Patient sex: M
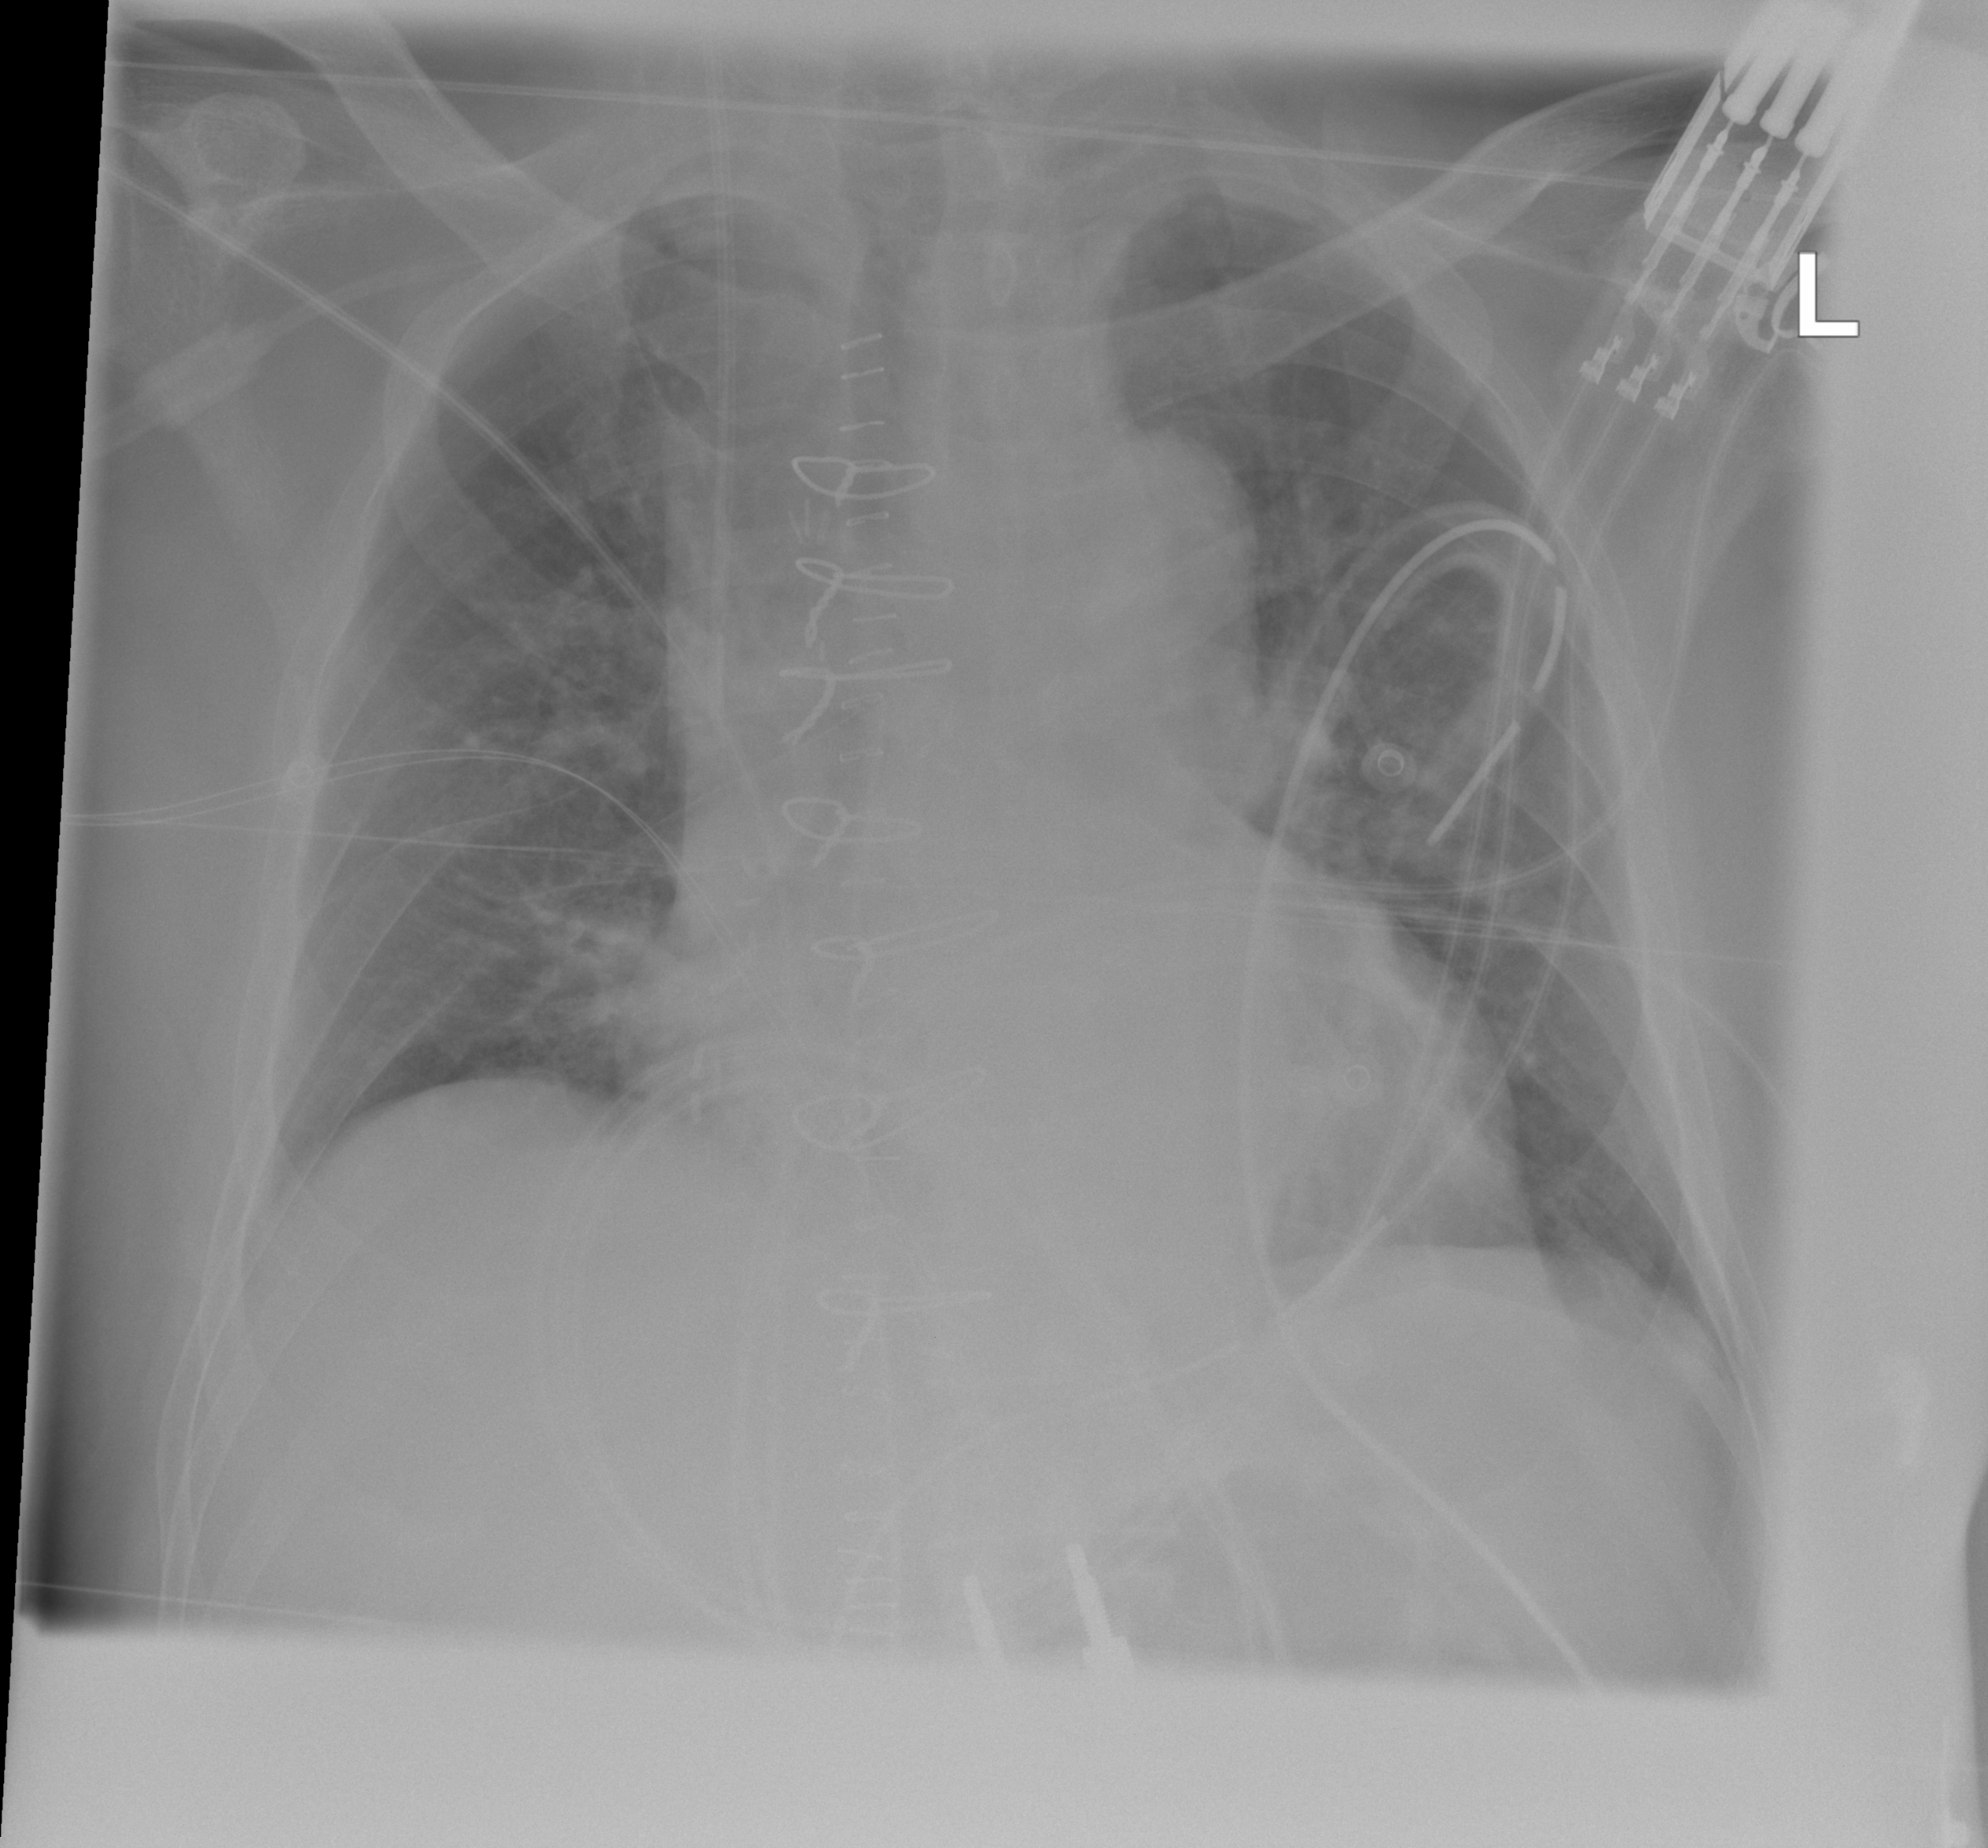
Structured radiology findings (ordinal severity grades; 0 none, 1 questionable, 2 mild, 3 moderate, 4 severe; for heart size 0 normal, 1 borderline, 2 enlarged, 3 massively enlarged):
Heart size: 1
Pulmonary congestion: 0
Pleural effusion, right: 0
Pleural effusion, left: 0
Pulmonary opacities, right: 0
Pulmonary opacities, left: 0
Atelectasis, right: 2
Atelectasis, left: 0